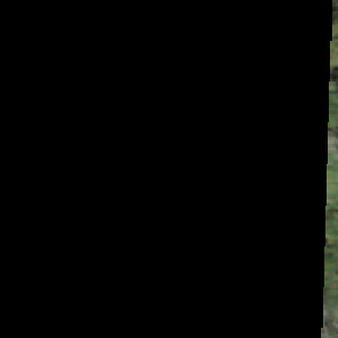
Label: other